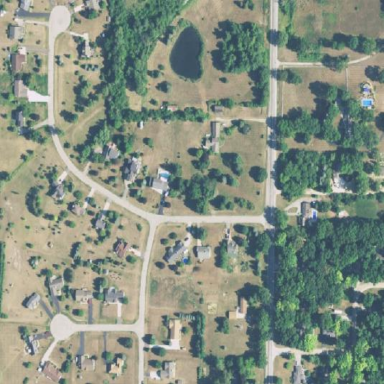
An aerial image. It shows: Residential area consisting of single-family homes.